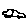
Label: car